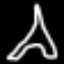
Label: The Eiffel Tower